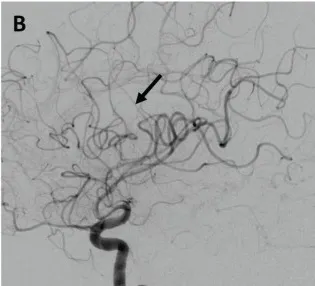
Delayed pseudoaneurysm formation. Successfully treated via proximal branch embolization [; black arrow highlighting area of branch sacrifice.
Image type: radiology (x_ray)